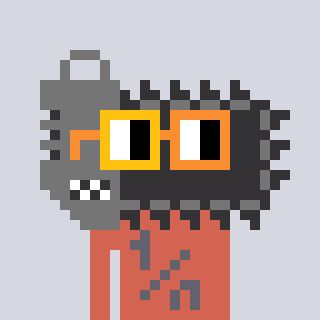
a pixel art character with square yellow and orange glasses, a chainsaw-shaped head and a peachy-colored body on a cool background